Question: I have next XML drawable blue_button
'''
<?xml version="1.0" encoding="utf-8"?>
<selector xmlns:android="http://schemas.android.com/apk/res/android">
<item>
<layer-list>
<item><bitmap android:src="@drawable/button_blue_bg" />
</item>
<item >
<shape>
<corners android:radius="50dip" />
<stroke android:width="1dip" android:color="#ccffffff" />
<solid android:color="#<PHONE>" />
<padding android:bottom="3dip"
android:left="3dip"
android:right="3dip"
android:top="3dip" />
</shape>
</item>
</layer-list>
</item>
</selector>
'''
And i have image button_blue_bg with gradient with 1px width.
When i set button background i get next image

As you can see i have background not clipped with rounded border.
How i need modificate xml for background gradient image be not outside border?
I understand why it happended, because i use layers - so this like sandwich- but i also programming on objective c, and there it's also use layers. But in Apple it's wotks fine.
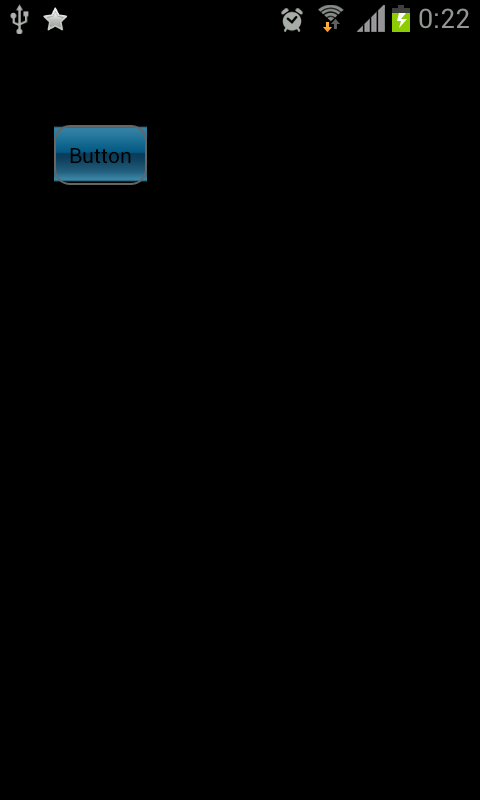
Answer: i use this.... First a Layer for the basic definition, set this layer as backgound of your layout:
'''
<?xml version="1.0" encoding="utf-8"?>
<layer-list xmlns:android="http://schemas.android.com/apk/res/android">
<item>
<shape xmlns:android="http://schemas.android.com/apk/res/android" android:shape="rectangle">
<stroke android:width="0.2dp" android:color="@color/anycolor" />
<corners android:radius="10dp" > </corners>
</shape>
</item>
<item>
<bitmap android:src="@drawable/imgback" />
</item>
</layer-list>
'''
i use this function for making round corners:
'''
public static Bitmap getRoundedCornerBitmap(Bitmap bitmap) {
Bitmap output = Bitmap.createBitmap(bitmap.getWidth(),
bitmap.getHeight(), Config.ARGB_8888);
Canvas canvas = new Canvas(output);
final int color = 0xff424242;
final Paint paint = new Paint();
final Rect rect = new Rect(0, 0, bitmap.getWidth(), bitmap.getHeight());
final RectF rectF = new RectF(rect);
final float roundPx = 12;
paint.setAntiAlias(true);
canvas.drawARGB(0, 0, 0, 0);
paint.setColor(color);
canvas.drawRoundRect(rectF, roundPx, roundPx, paint);
paint.setXfermode(new PorterDuffXfermode(Mode.SRC_IN));
canvas.drawBitmap(bitmap, rect, rect, paint);
return output ;
}
'''
and finaly, the code in the activity:
'''
public void onCreate(Bundle savedInstanceState) {
super.onCreate(savedInstanceState);
setContentView(R.layout.menu);
// i use a Relative Layout
RelativeLayout rl = (RelativeLayout) findViewById(R.id.rlmenu);
// Obtain then backgroud of RelativeLayout
LayerDrawable layer = (LayerDrawable) rl.getBackground();
// obtain the image set in the Layer
BitmapDrawable bg = (BitmapDrawable) layer.getDrawable(1);
// create a new BitmapDrawable from the function
Drawable d =new BitmapDrawable(getRoundedCornerBitmap(bg.getBitmap()));
// set the new roundcorner image in the layer
layer.setDrawableByLayerId(1, d);
rl.setBackgroundDrawable(d);
}
'''